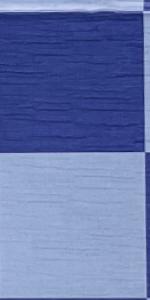
Label: Empty